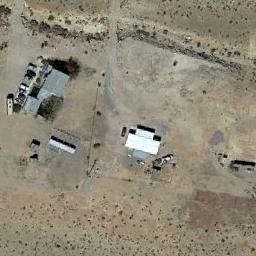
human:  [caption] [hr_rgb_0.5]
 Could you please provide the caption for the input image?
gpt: Many cars are next to the sparse residential .

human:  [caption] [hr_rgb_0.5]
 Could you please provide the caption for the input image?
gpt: The sparse residential is on the bare land .

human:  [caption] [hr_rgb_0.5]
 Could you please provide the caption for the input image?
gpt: A path leads to these two houses which are surrounded by lawn .

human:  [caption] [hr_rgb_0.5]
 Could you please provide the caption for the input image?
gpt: There are several houses of different sizes in sparse residential areas surrounded by open spaces .

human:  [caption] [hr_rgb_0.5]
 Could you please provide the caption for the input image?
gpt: A sparse residential area with several buildings and bare land .